Question: I am trying to list all the programs installed via cmd and i am using registry key for this purpose. 'RegistryKey' is as follows
'''
REG QUERY HKLM\Software\Microsoft\Windows\CurrentVersion\Uninstall /s > \"C:\Users\Kosmo\Final.txt"
'''
it lists saves the list in a file as following

As it lists all the software complete information but what can i do to have only few of the properties e.g only 'DispalyName' or Publisher etc ?
What would be the syntax for the key then?
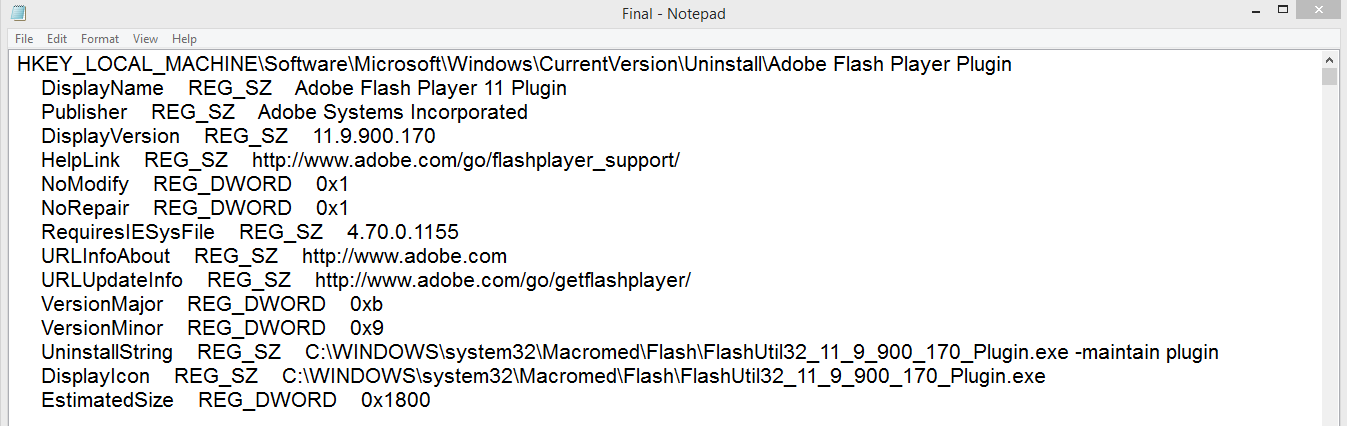
Answer: '''
REG QUERY HKLM\Software\Microsoft\Windows\CurrentVersion\Uninstall /s | findstr /L "DisplayName Publisher"> \"C:\Users\Kosmo\Final.txt"
'''
add '/i' to '/L' (ie '/L /i') if you want case-insensitive.